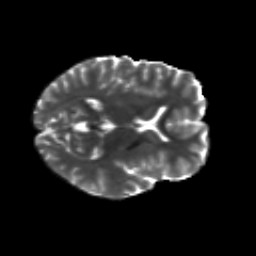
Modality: T2w
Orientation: axial
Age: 18
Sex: female
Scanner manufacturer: siemens
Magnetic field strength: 3 T
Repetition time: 8.8 s
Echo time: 0.085 s